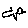
Label: bird